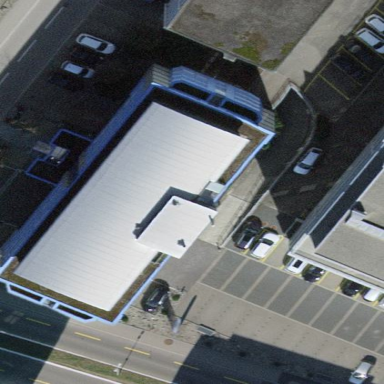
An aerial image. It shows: Office building with flat roof.